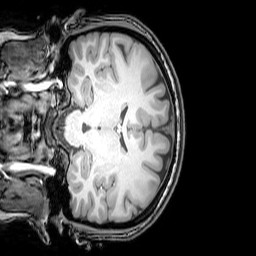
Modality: T1w
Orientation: coronal
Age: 24
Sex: female
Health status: healthy
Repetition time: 0.081 s
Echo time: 0.037 s